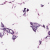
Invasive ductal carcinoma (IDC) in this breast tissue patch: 0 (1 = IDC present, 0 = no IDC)